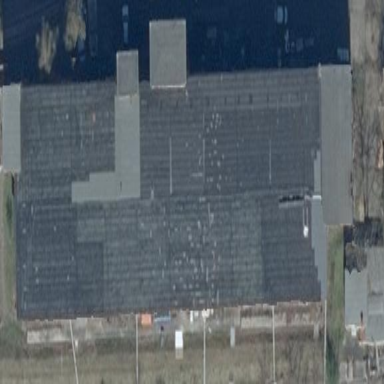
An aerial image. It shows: Industrial building.